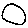
Label: circle